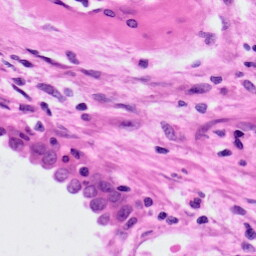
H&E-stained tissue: Lung